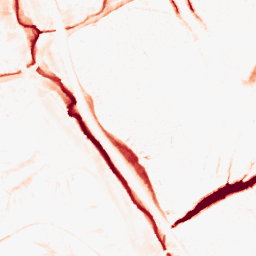
Category: morphological
Decomposition family: tophat
Decomposition parameters: size: 10
mode: black
Upsampling method: quartic
Upsampling parameters: scale: 4
Upsampling scale: 4